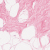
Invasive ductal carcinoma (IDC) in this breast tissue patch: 0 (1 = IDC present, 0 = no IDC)